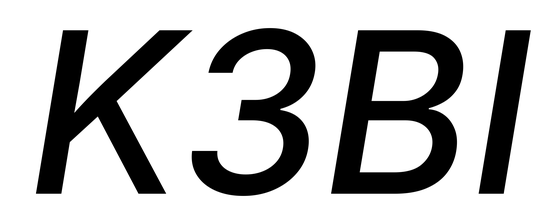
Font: Inter-Italic_Medium_Italic